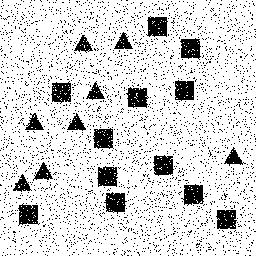
Squares: 12
Triangles: 8
Stars: 0
Total shapes: 20